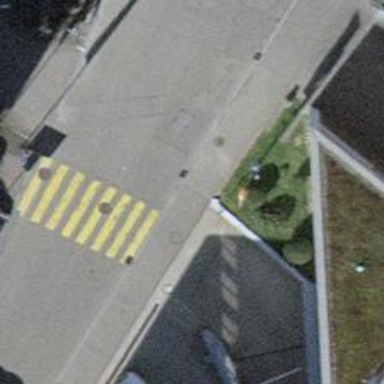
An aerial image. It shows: Kerb barrier.